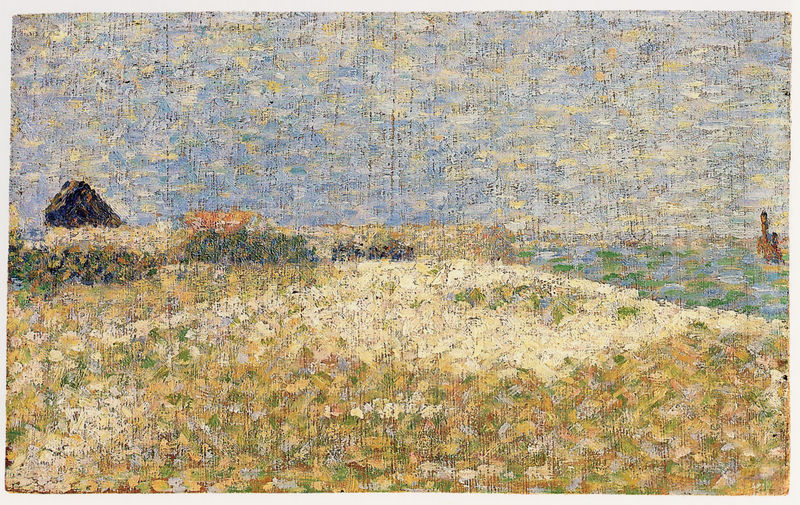
Titel: Le Fort Samson à Grandcamp, étude
Künstler: Georges Pierre Seurat
Institution: Privatsammlung
Schlagwörter: blau, gemälde, himmel, meer, wasser, weiß, fluss, gelb, grün, impressionismus, landschaft, sand, ausschnitt, blume, blumen, hell, hintergrund, kreide, licht, orange, schwarz, zeichnung, dach, gras, haus, wiese, beige, bild, signatur, horizont, hügel, natur, gebüsch, gewässer, hütte, sträucher, land, boot, himmelblau, küste, schiff, sommer, pointilismus, getreide, farben, hecke, koppel, küstenlandschaft, querformat, blue, oil, white, black, duktus, empty, green, painting, yellow, monet, flowers, oil painting, blumenwiese, striche, impression, foto, tusche, gepunktet, leuchtturm, clouds, man, rock, sky, boat, building, field, house, lake, landscape, nature, ocean, sea, see, shore, water, waves, island, summer, sun, sisley, light, view, color, dots, impressionism, sketch, beach, seascape, bright, sunlight, neo-impressionism, pointillism, signac, pastel, bush, farm, calm, figure, seaside, haze, perception, open, barn, hay, immpression, querformatig, seurat, pointalism, divisonismus, bewegubg, boulder, brittany, corn, kpomma, landchaftsbild, materiality, neo-impressionist, pointilism, vordergrubd, wheat, quiet